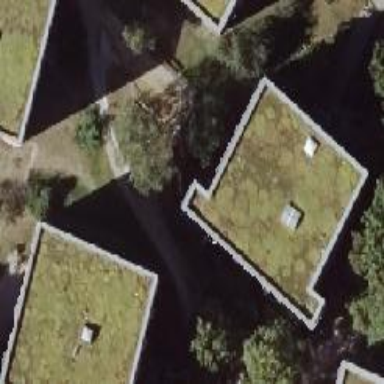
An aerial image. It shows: Apartment building with flat roof.